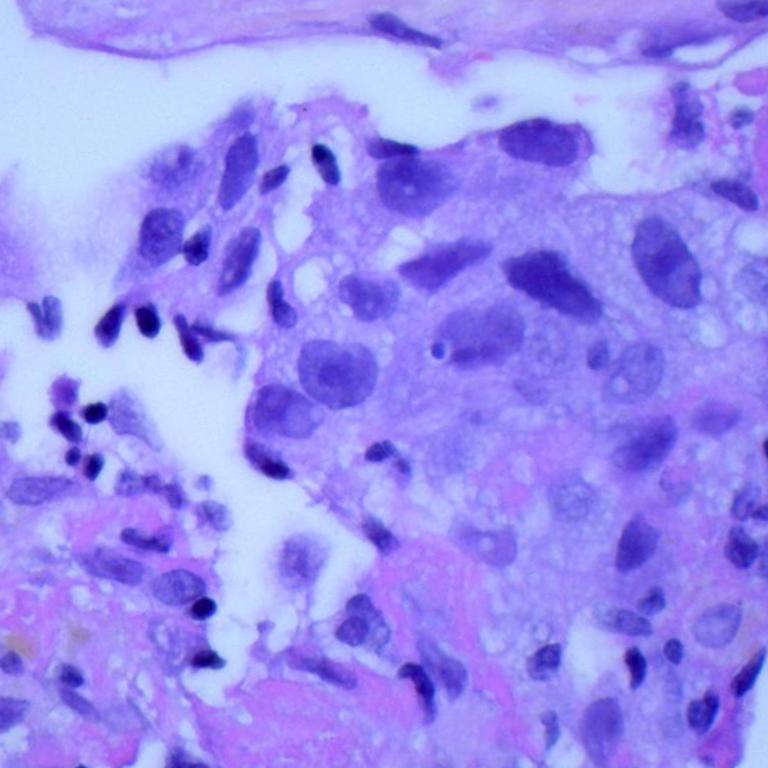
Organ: lung
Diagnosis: adenocarcinomas